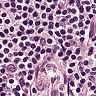
Metastatic tissue present: no